Question: I would like to traverse through all elements on my page:

The path to the elements is :
My script is:
'''
var webdriver = require('selenium-webdriver');
var driver = new webdriver.Builder().
withCapabilities(webdriver.Capabilities.chrome()).
build();
driver.get('http://www.gsmarena.com');
driver.findElement(webdriver.By.name('sName')).sendKeys('iphone 4s');
driver.findElement(webdriver.By.id('quick-search-button')).click();
driver.findElement(webdriver.By.xpath("//div[@id='specs-list']/table/tbody/tr/th")).then(function(elem){
console.log(elem.getText());
});
'''
But I get:
'''
drobazko@drobazko:~/www$ node first_test.js
{ then: [Function: then],
cancel: [Function: cancel],
isPending: [Function: isPending] }
'''
Instead text 'General'
Questions are:
1. How can I get correct text string?
2. How Can I traverse through many elements?
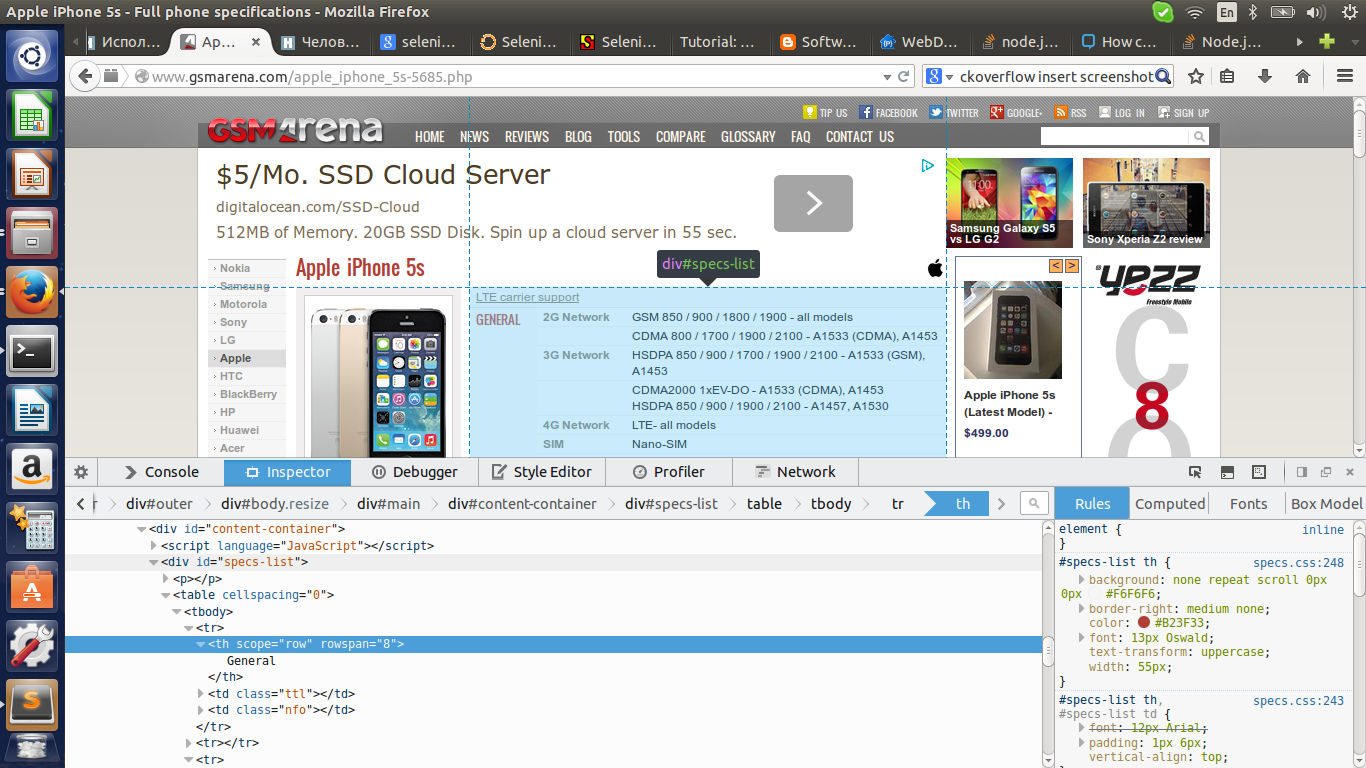
Answer: 1 - How can I get correct text string?
'''
driver.findElement(webdriver.By.xpath("//div[@id='specs-list']/table/tbody/tr/th")).getText().then(function(textValue){
console.log(textValue);
});
'''
Or
'''
driver.findElement(webdriver.By.xpath("//div[@id='specs-list']/table/tbody/tr/th")).then(function(elem){
elem.getText().then(function(textValue) {
console.log(textValue);
});
});
'''
Why?
Both findElement and getText() return you a promise. You would get similar result if you try to console.log(driver.findElement(....))
2 - How Can I traverse through many th elements?
'''
driver.findElements(webdriver.By.xpath("//div[@id='specs-list']/table/tbody/tr/th")).then(function(elems){
elems.forEach(function (elem) {
elem.getText().then(function(textValue){
console.log(textValue);
});
});
});
'''